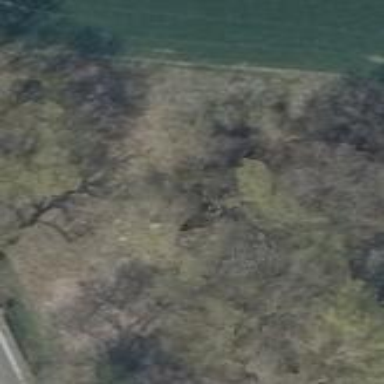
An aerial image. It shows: Patch of scrub vegetation.